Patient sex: F
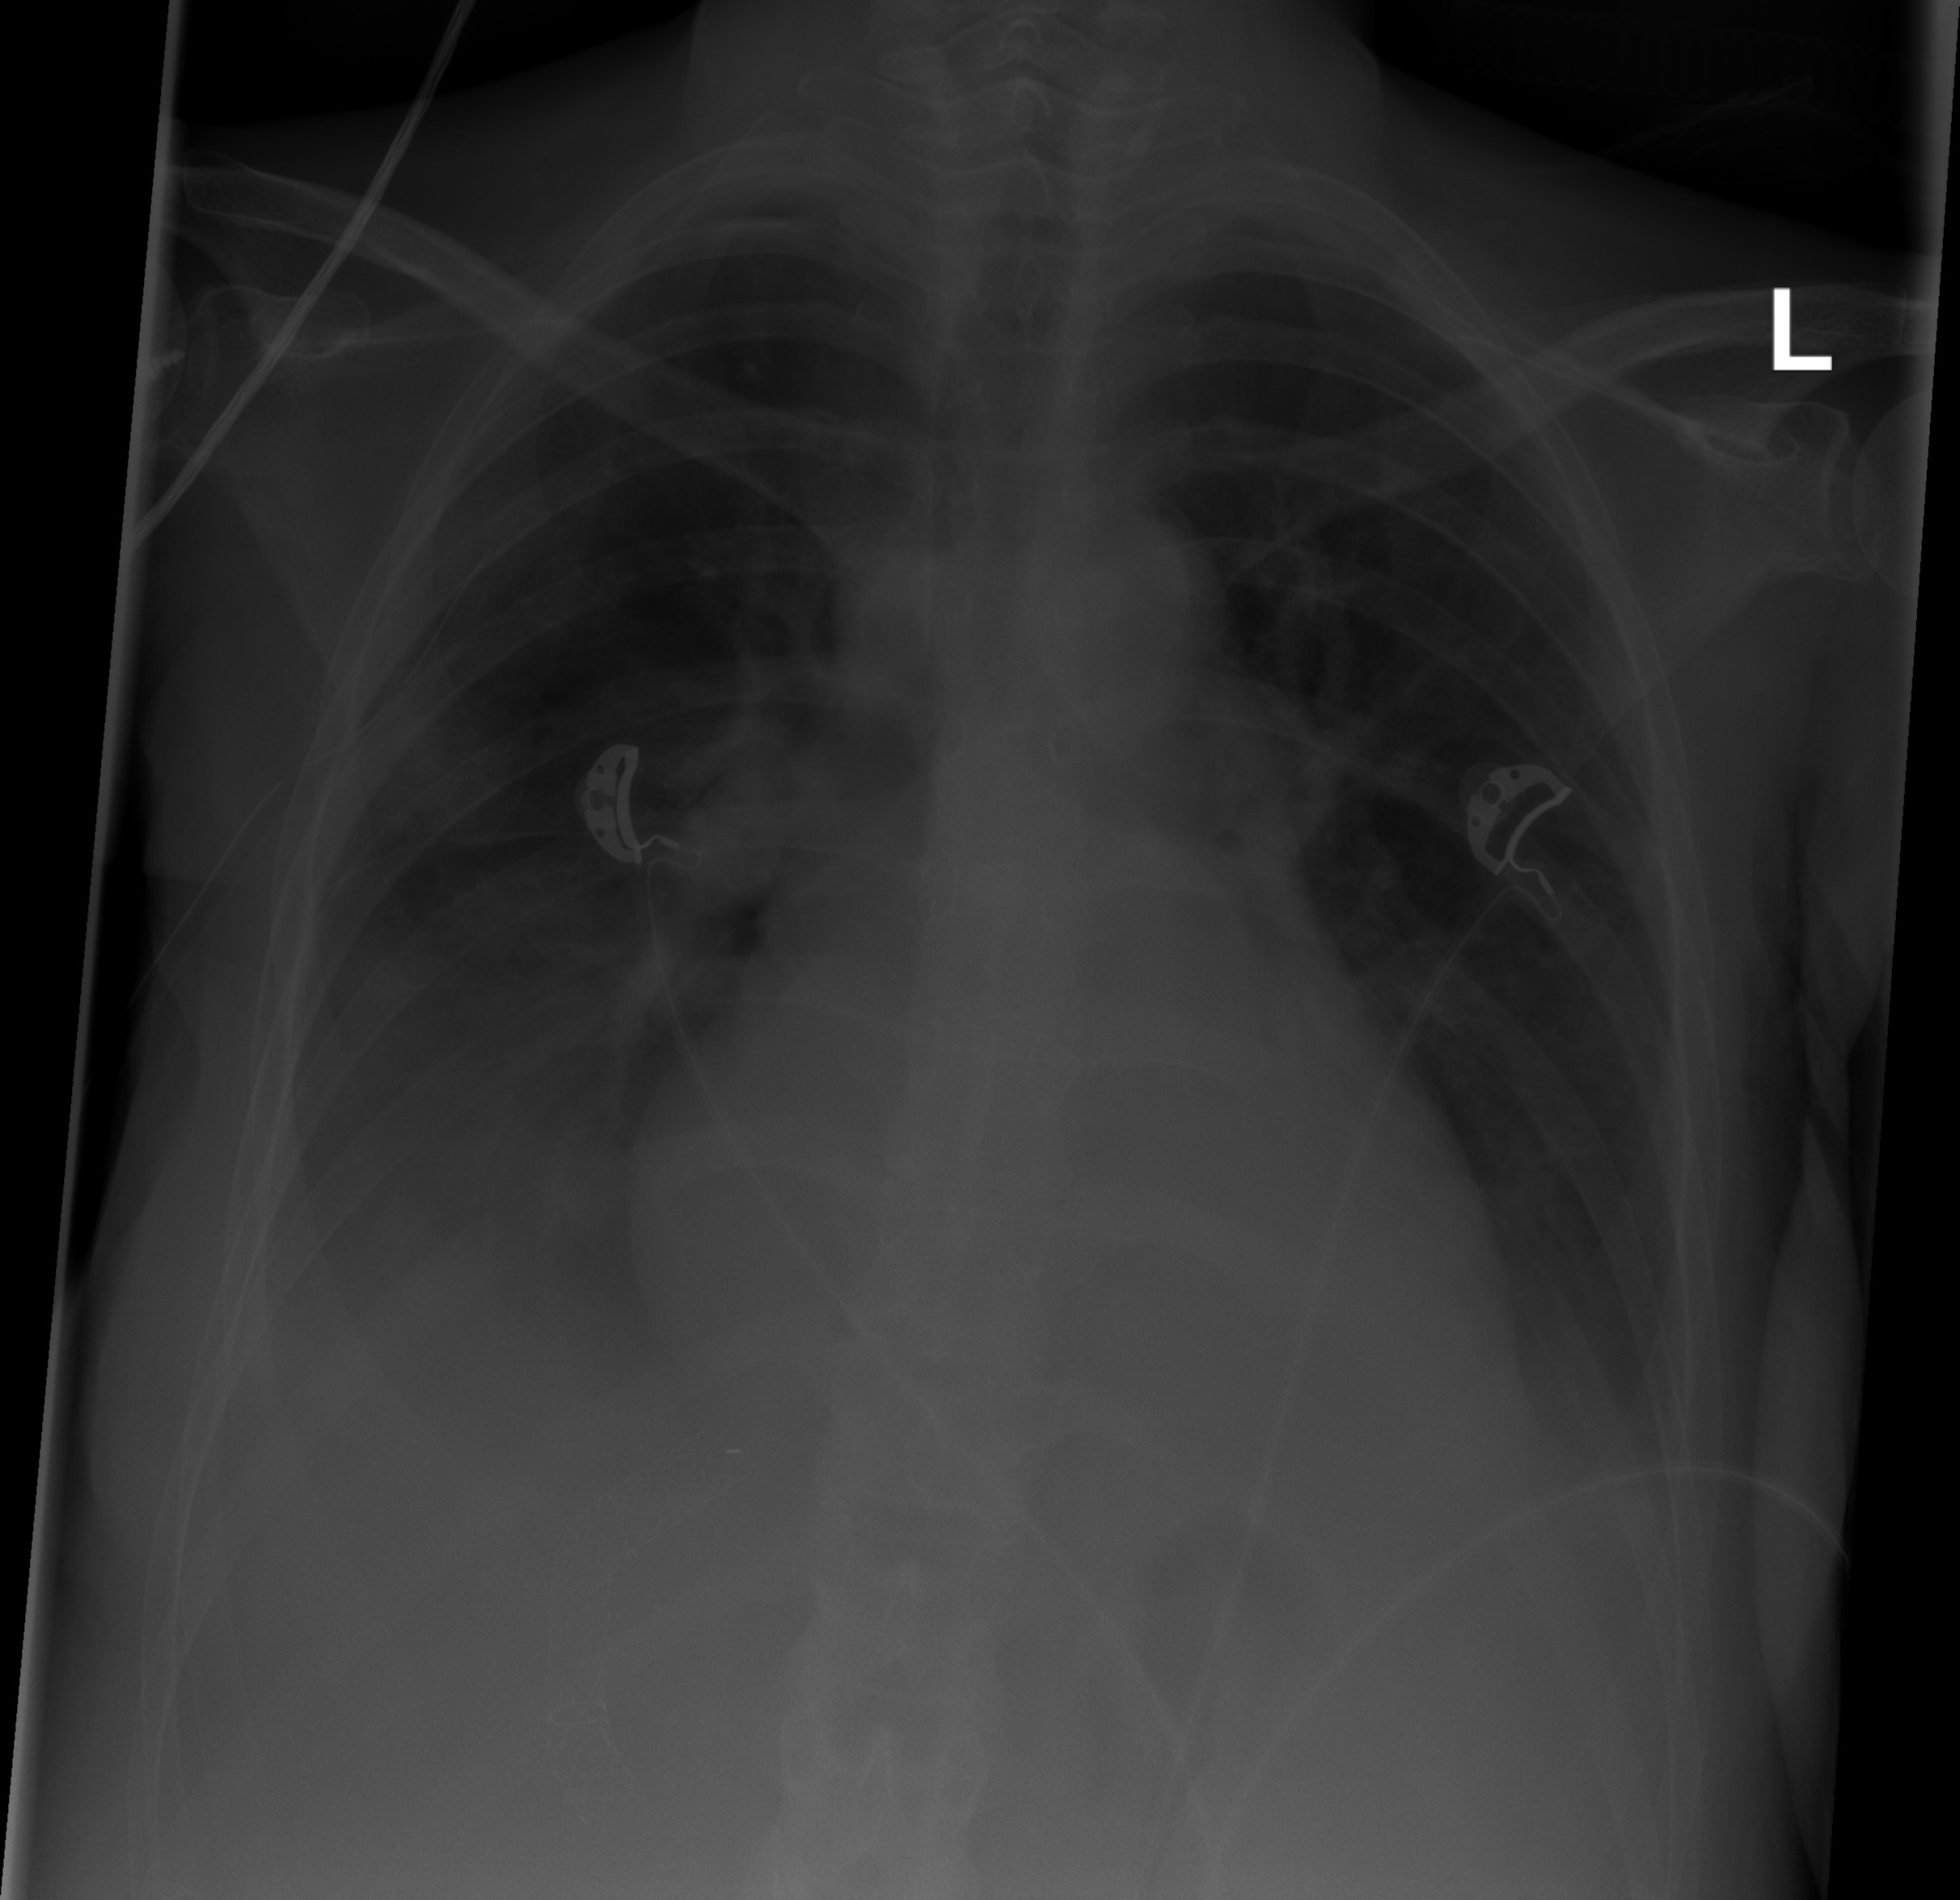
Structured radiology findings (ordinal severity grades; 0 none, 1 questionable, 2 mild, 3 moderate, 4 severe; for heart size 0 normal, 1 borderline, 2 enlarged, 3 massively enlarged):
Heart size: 2
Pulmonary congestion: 2
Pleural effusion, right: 2
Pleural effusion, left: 2
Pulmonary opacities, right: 2
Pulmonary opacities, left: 0
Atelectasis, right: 2
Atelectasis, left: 2